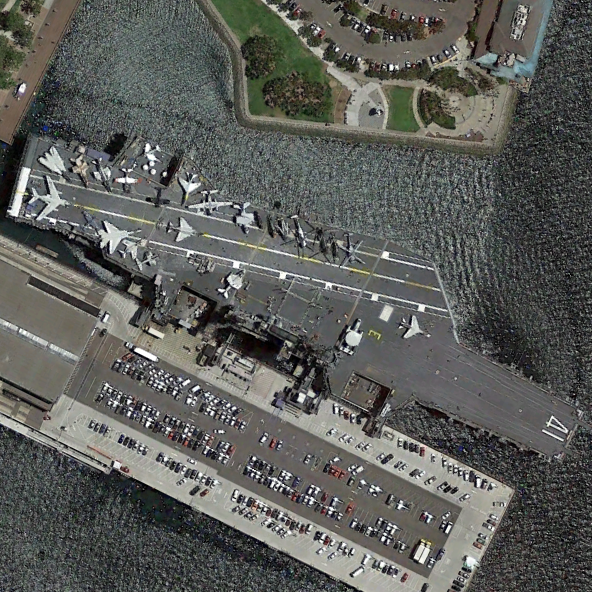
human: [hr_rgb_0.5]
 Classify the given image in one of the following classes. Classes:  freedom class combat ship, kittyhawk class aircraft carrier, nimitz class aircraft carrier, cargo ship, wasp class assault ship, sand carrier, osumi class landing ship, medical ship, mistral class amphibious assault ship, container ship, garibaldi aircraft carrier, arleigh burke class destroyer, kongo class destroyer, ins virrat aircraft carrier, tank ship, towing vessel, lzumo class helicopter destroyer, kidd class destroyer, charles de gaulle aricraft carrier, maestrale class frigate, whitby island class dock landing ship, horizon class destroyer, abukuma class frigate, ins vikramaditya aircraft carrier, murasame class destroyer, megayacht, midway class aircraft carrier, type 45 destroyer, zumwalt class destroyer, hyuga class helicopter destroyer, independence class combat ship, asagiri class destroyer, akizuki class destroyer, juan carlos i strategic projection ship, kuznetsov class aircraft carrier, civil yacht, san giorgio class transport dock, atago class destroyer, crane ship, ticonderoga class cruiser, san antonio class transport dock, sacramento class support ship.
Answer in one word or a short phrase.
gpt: Midway class aircraft carrier